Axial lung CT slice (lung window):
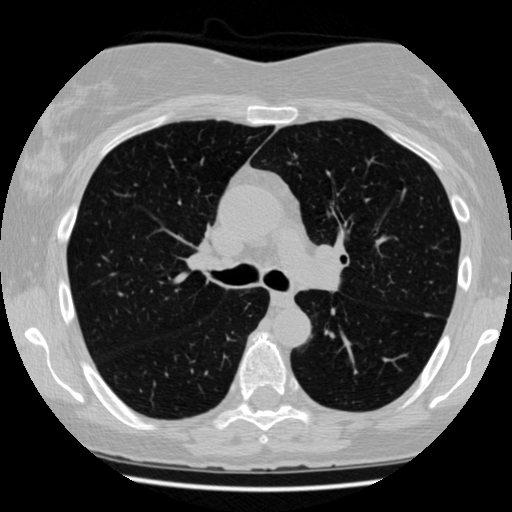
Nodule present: yes
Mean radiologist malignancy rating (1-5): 2